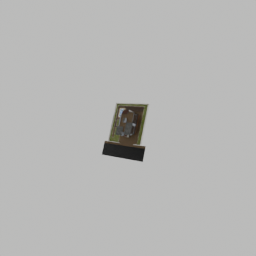
Label: architecture